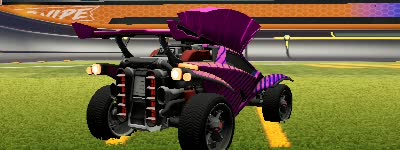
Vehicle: octane